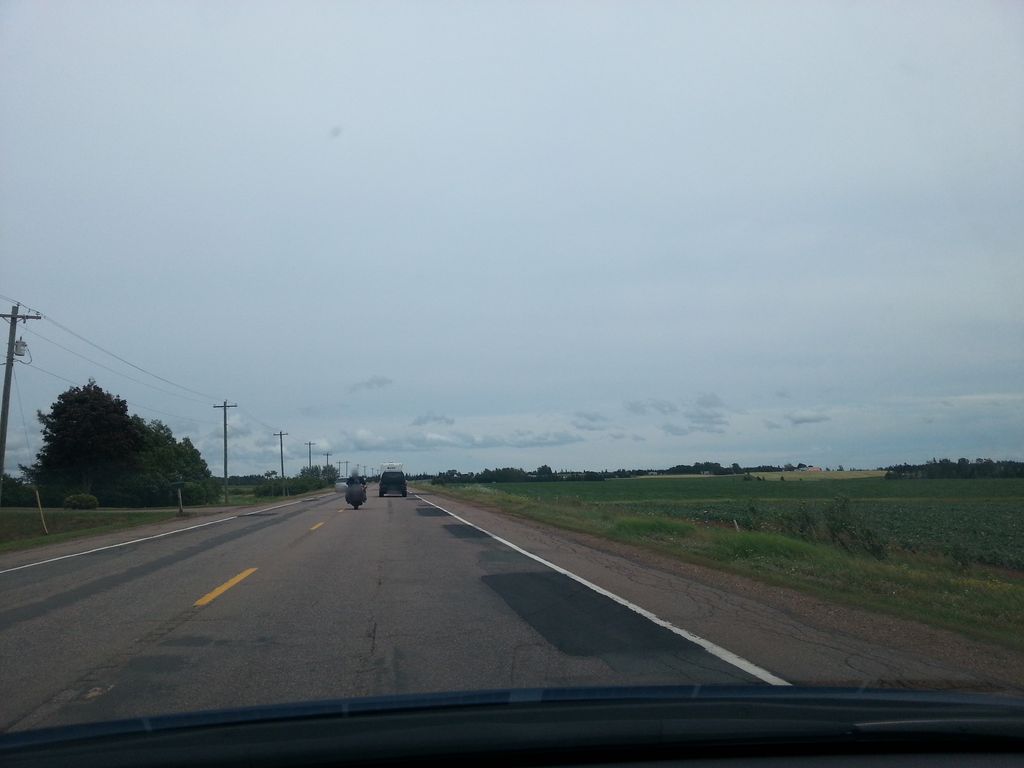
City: charlottetown